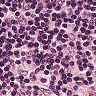
Metastatic tissue present: no